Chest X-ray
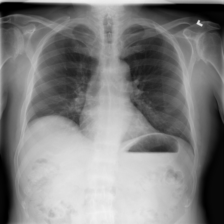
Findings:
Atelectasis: negative
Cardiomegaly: negative
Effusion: negative
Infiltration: negative
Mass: negative
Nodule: negative
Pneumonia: negative
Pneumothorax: negative
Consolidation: negative
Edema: negative
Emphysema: negative
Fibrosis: negative
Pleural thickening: negative
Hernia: negative